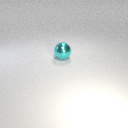
large cyan metal sphere